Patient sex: M
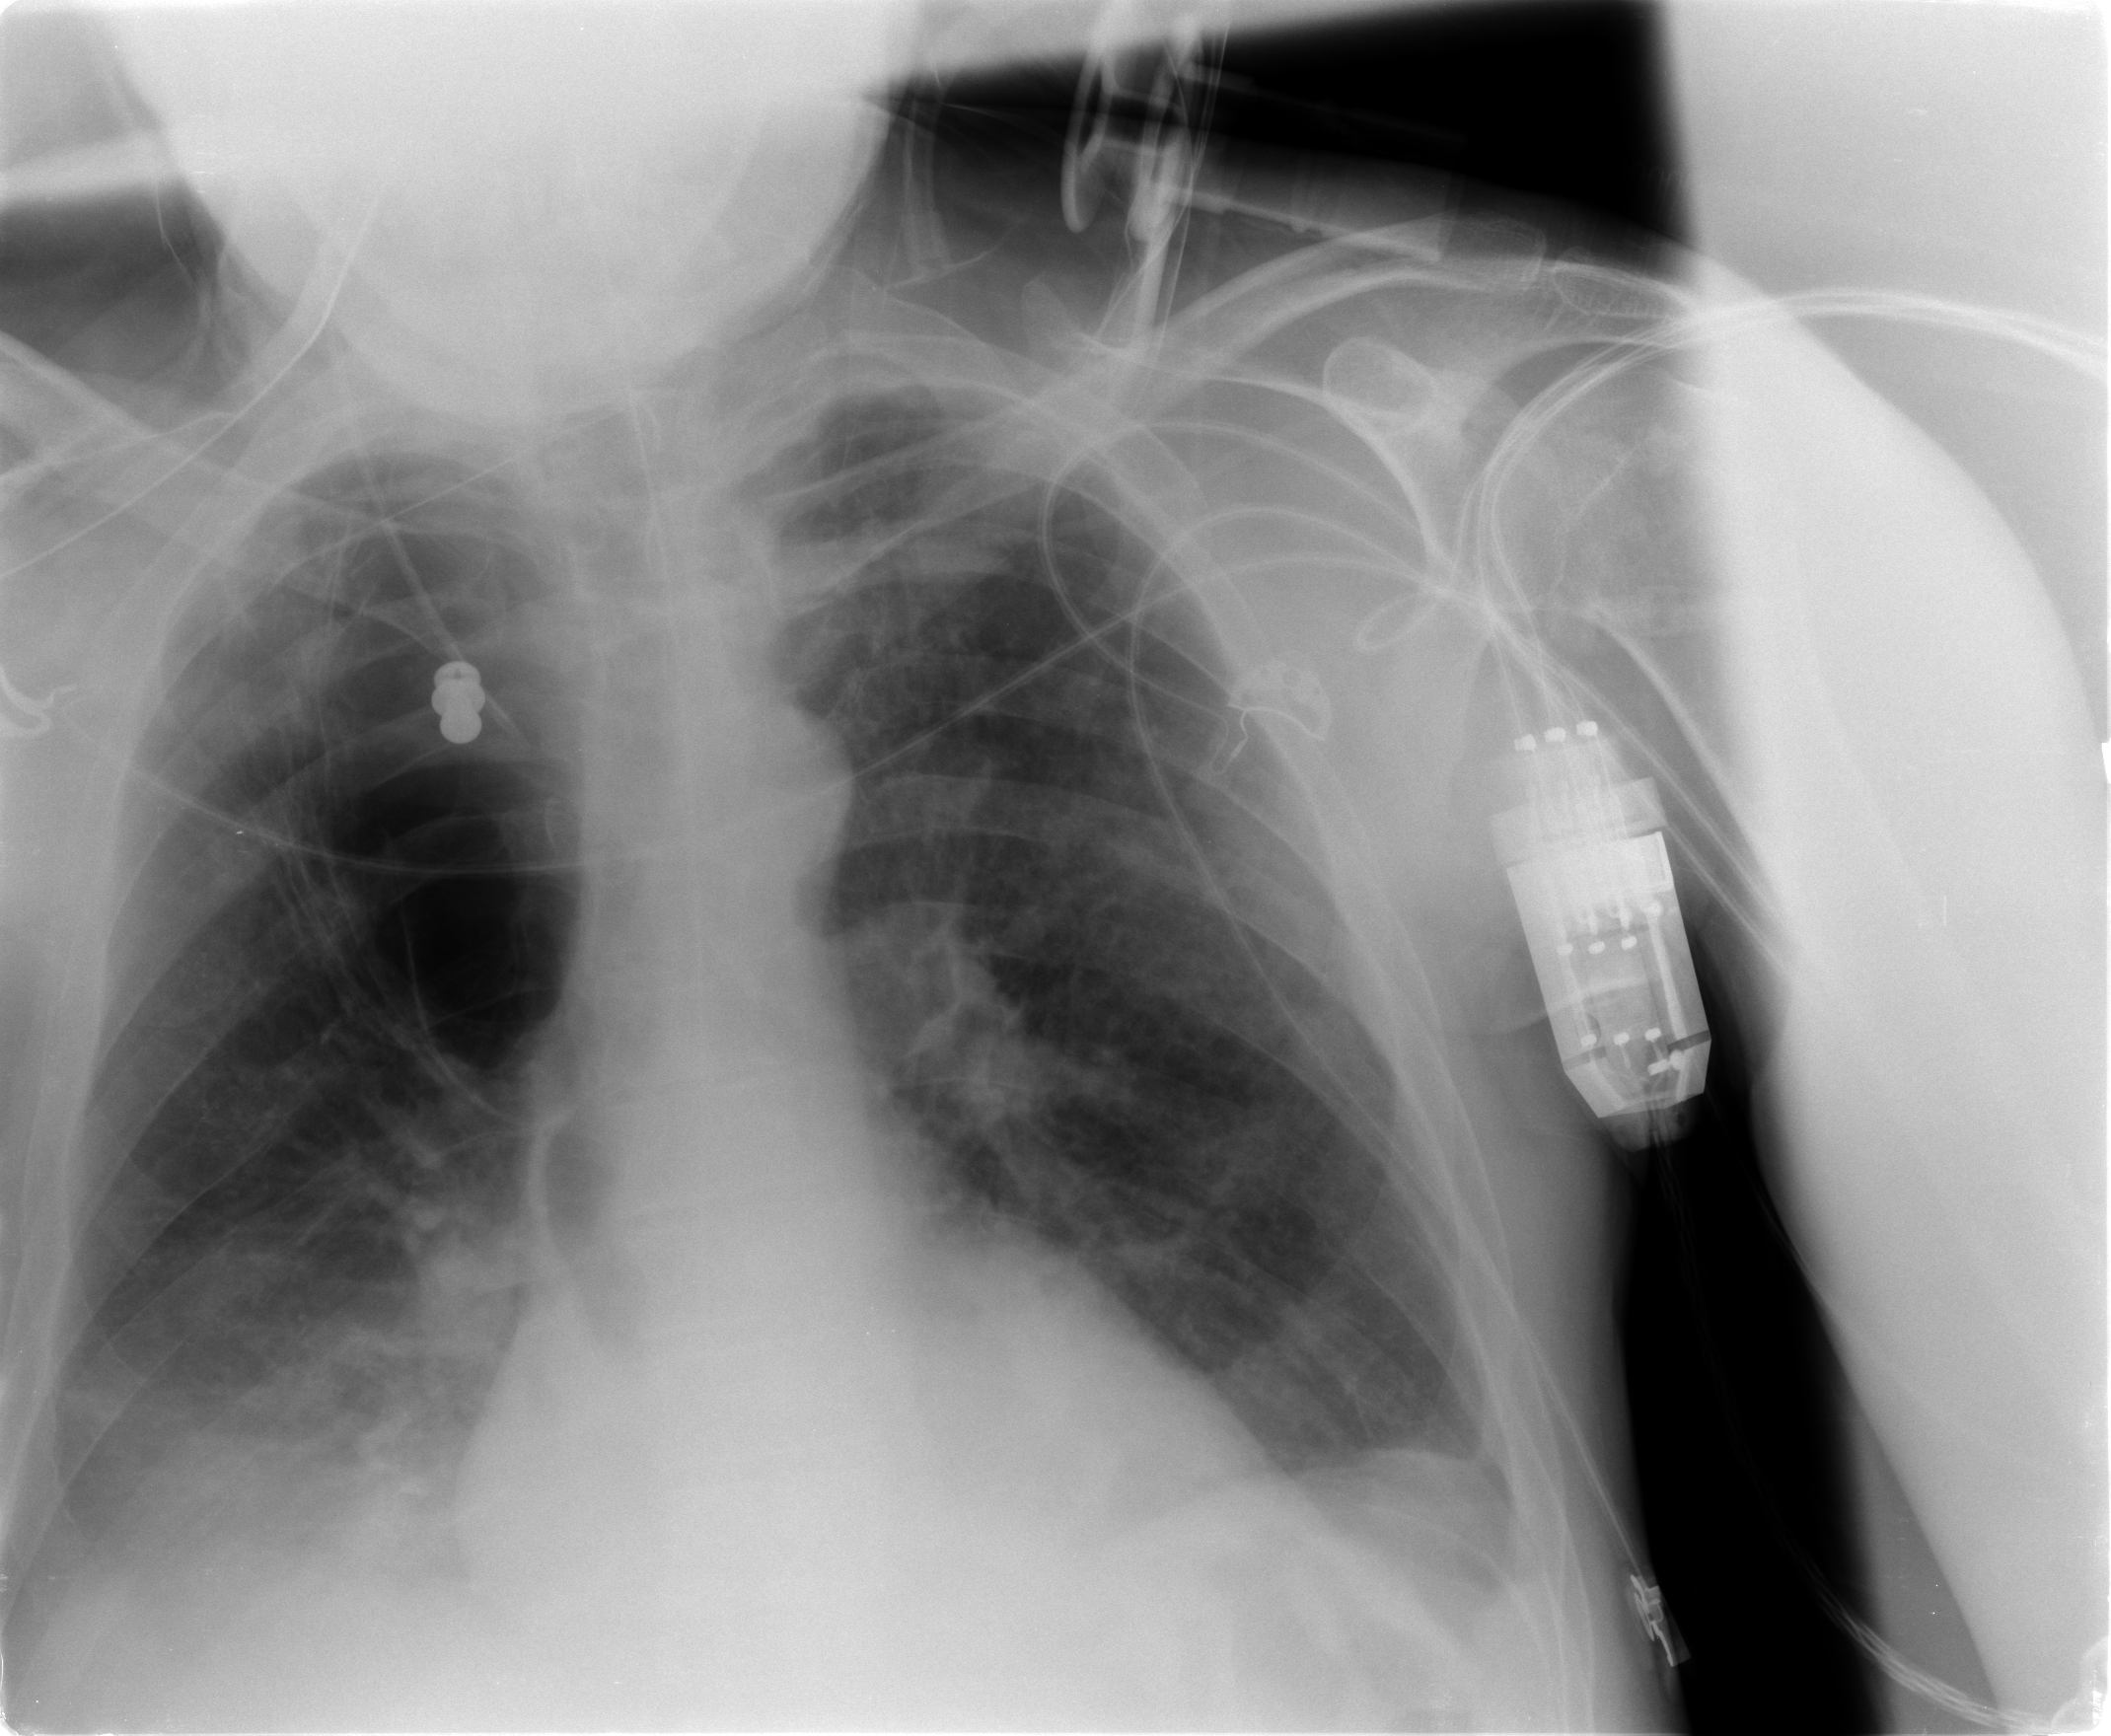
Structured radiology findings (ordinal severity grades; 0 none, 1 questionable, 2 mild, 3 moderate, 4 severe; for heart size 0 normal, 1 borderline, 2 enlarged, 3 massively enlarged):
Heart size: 0
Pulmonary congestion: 0
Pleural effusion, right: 2
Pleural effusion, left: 2
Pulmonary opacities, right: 0
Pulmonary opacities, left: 0
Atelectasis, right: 2
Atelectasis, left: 2